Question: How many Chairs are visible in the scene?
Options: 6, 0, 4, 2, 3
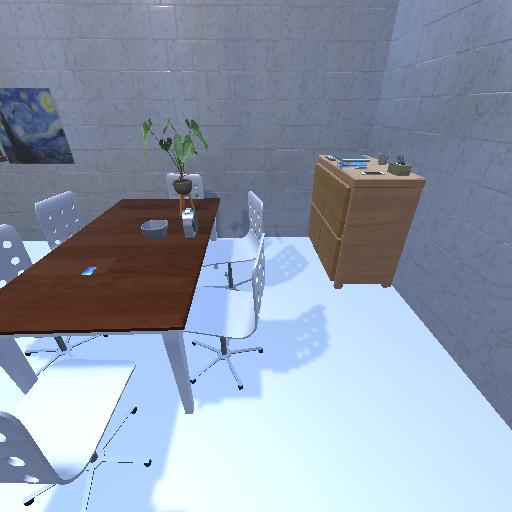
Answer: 6